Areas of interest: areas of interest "Commercial service"
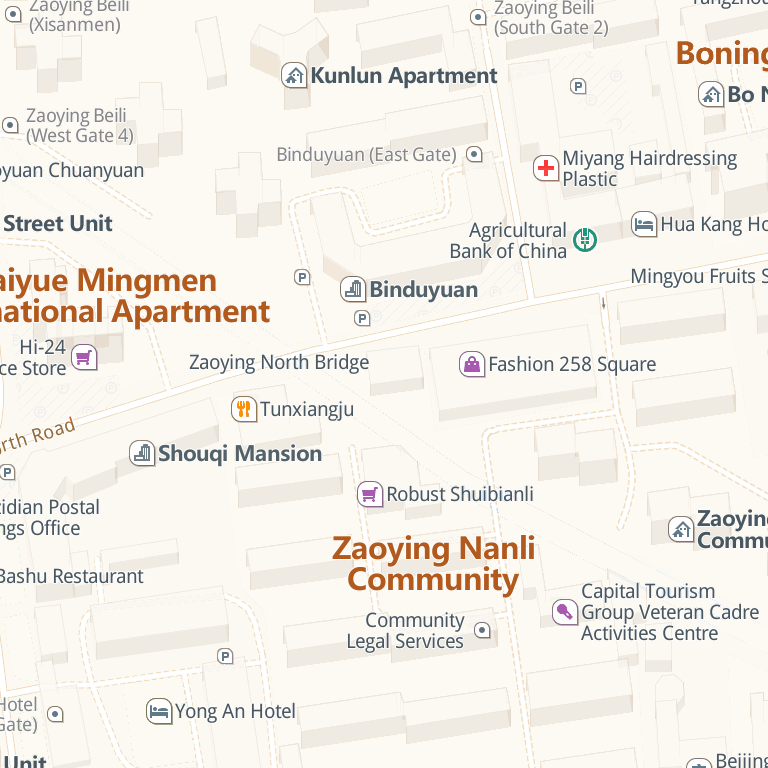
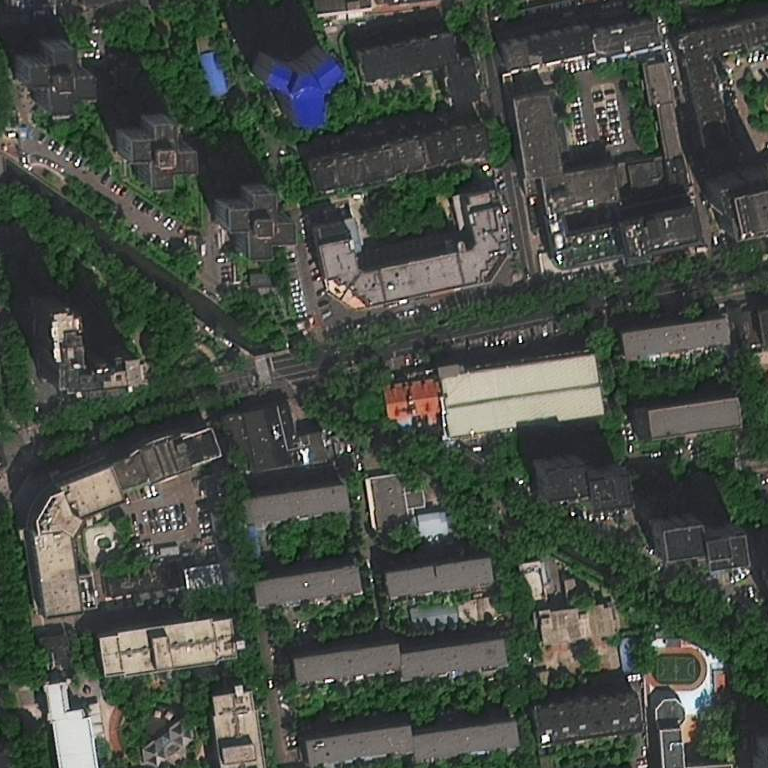